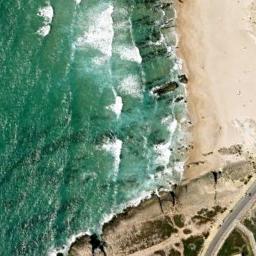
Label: beach